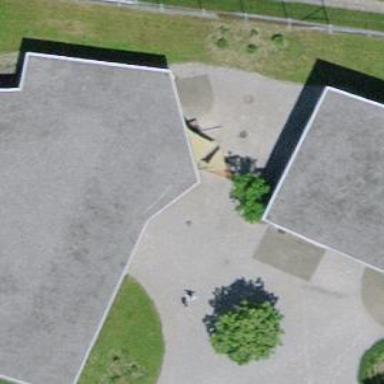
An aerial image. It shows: Kindergarten school.